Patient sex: M
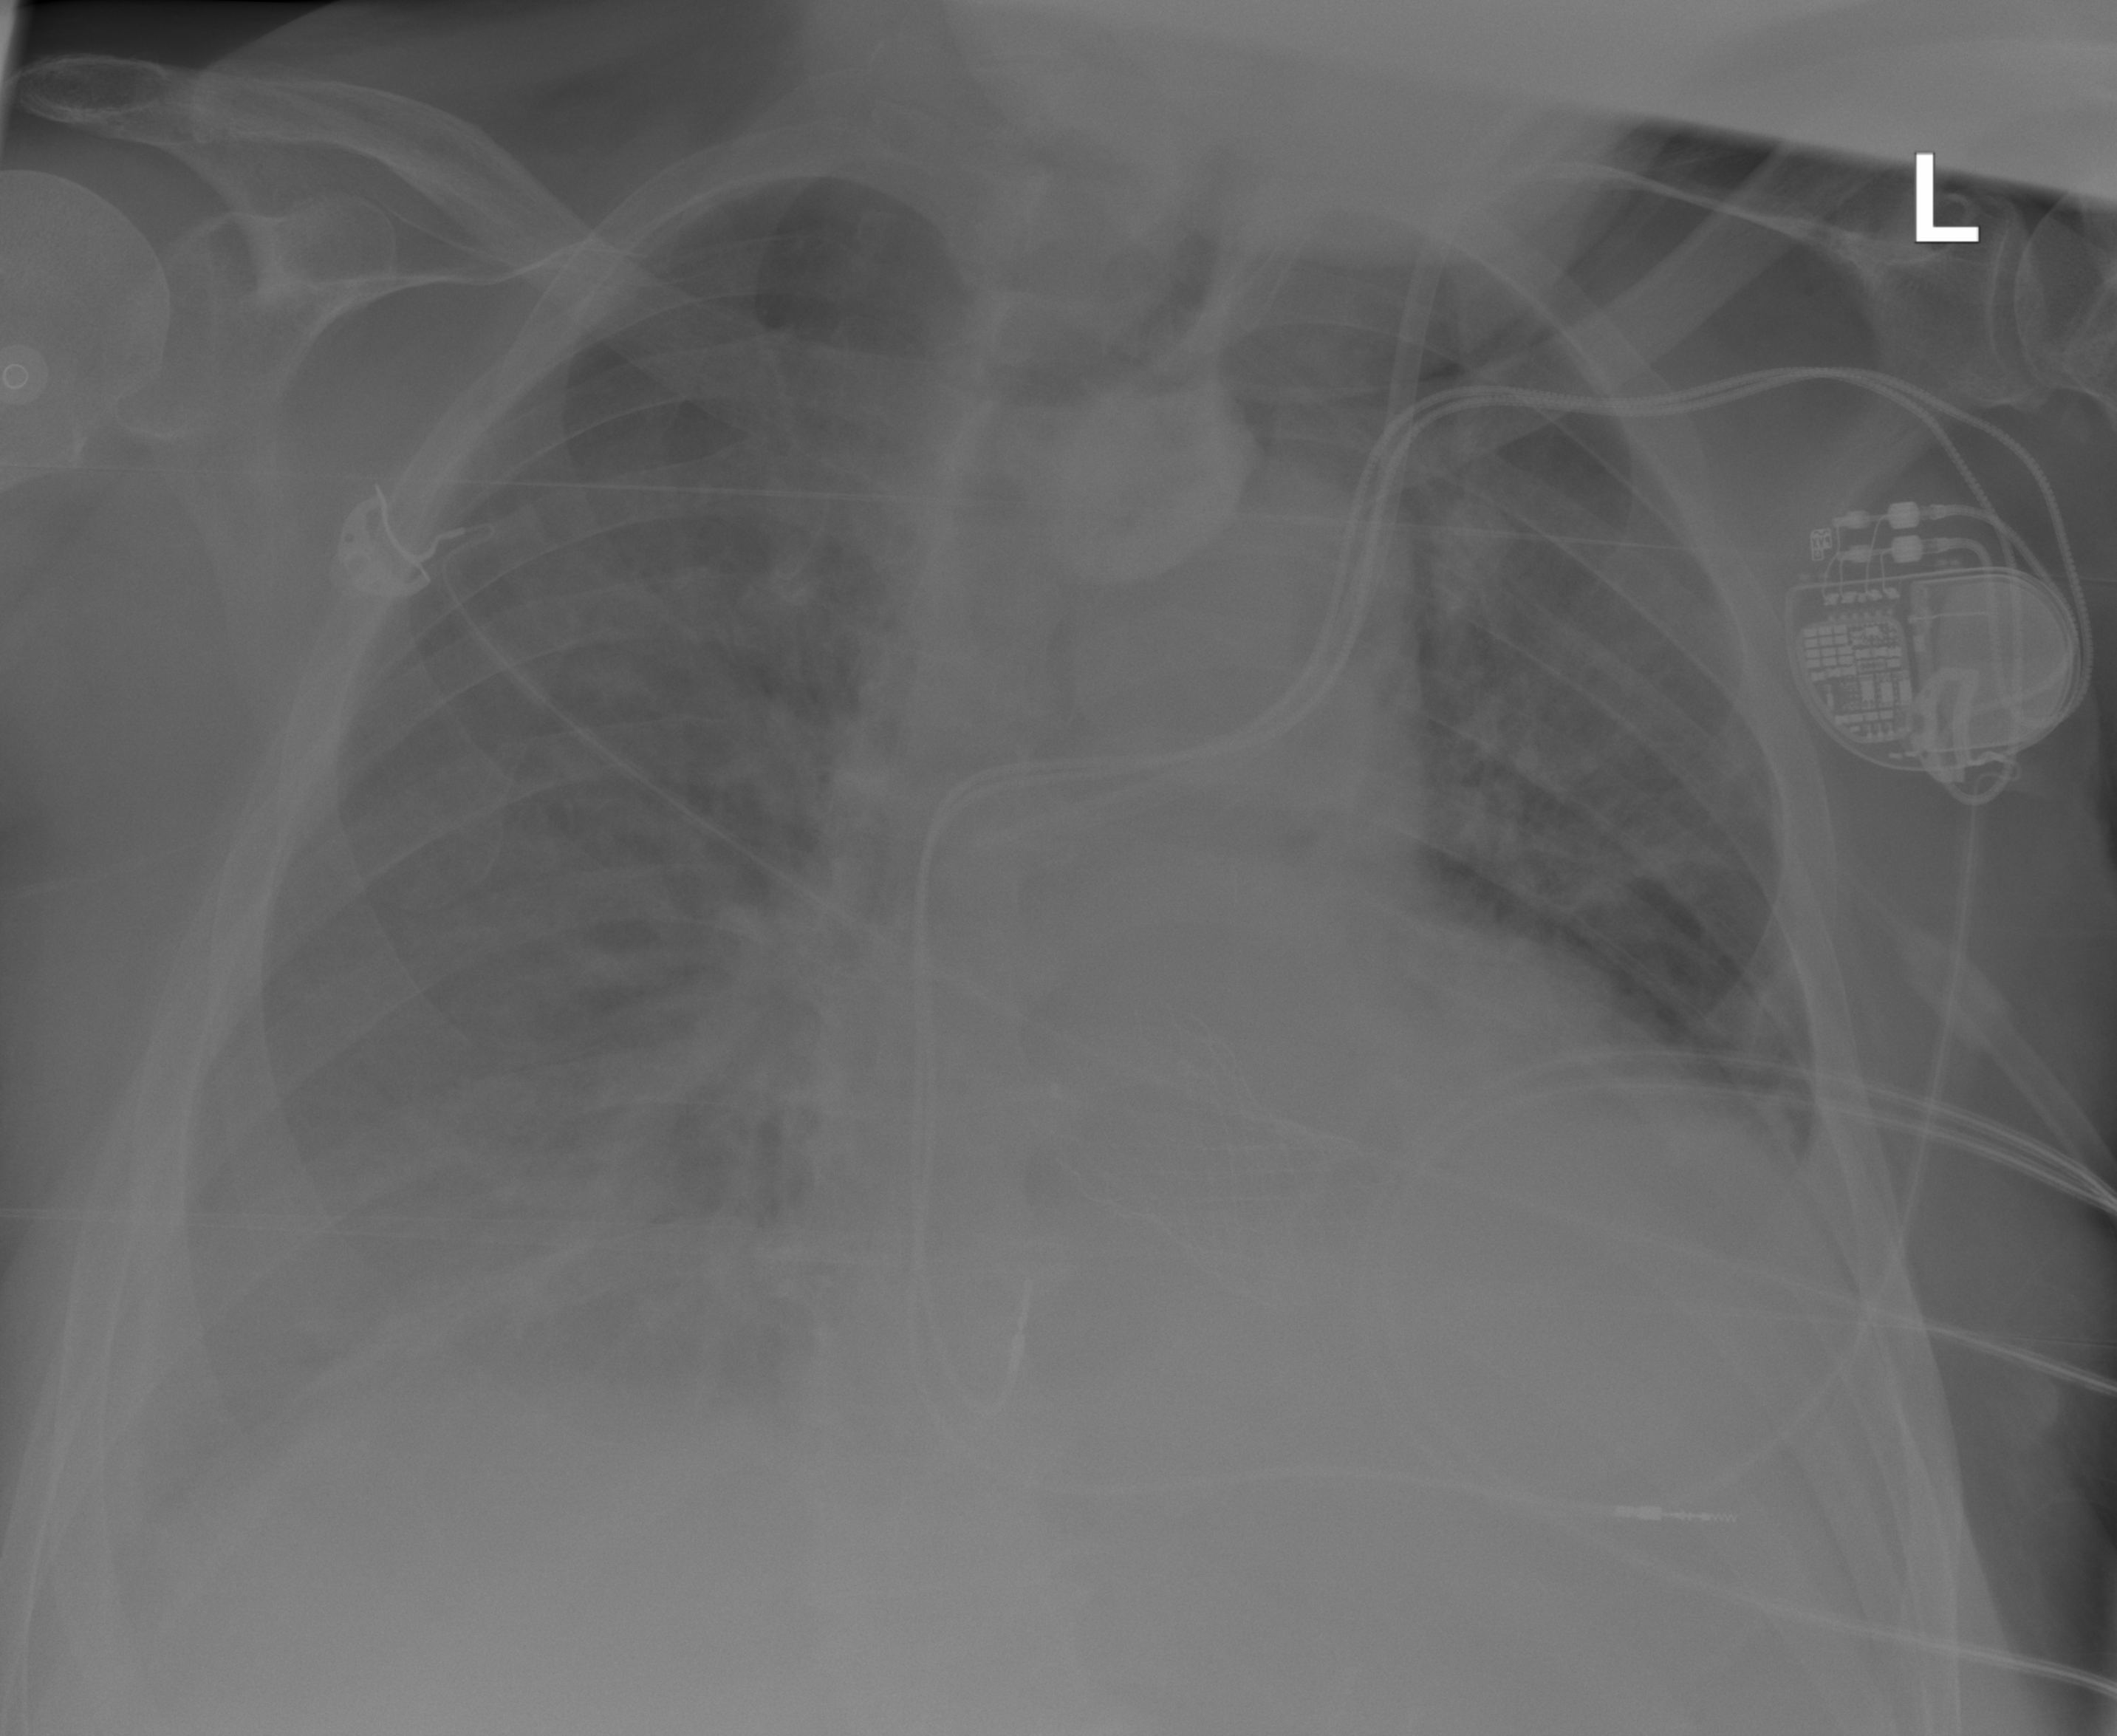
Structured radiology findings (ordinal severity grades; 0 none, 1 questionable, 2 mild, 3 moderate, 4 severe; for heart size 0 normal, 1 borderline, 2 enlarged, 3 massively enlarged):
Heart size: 2
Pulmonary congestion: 2
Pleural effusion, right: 2
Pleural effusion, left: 2
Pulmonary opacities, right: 1
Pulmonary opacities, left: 2
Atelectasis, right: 2
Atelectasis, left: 2